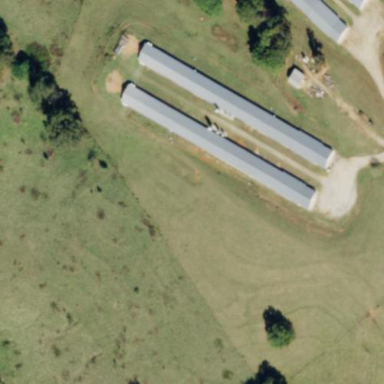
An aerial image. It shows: Poultry house.